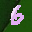
Label: 6